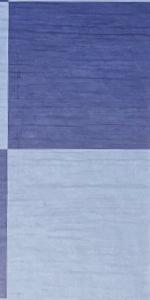
Label: Empty